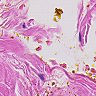
Metastatic tissue present: no